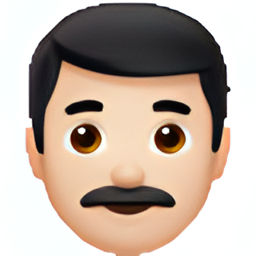
Name: man
Emoji: 👨🏻
Group: People & Body
Sub-group: person